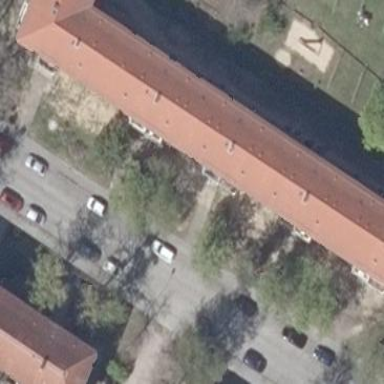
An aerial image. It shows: Image showing building with apartments.